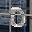
Label: 0